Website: home-depot
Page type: delivery-shipping
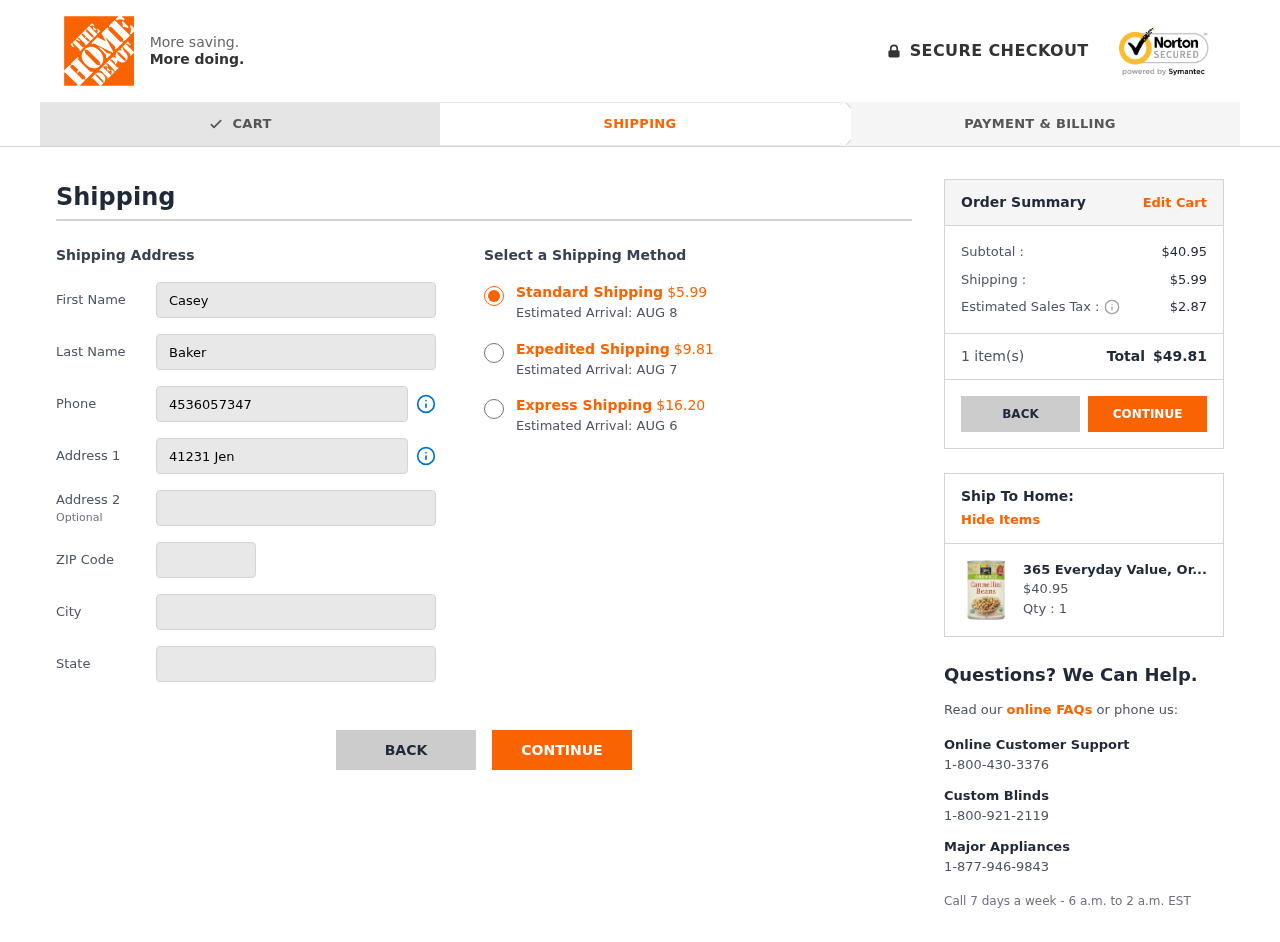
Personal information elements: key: PII_CITY
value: Murraytown
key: PII_FIRSTNAME
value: Casey
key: PII_LASTNAME
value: Baker
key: PII_PHONE
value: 4536057347
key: PII_POSTCODE
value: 99848
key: PII_STATE
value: Kentucky
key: PII_STREET
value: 41231 Jennifer Knolls
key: PII_STREET2
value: Suite 601
Product elements: key: PRODUCT1_NAME
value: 365 Everyday Value, Organic Cannellini Beans, 15 oz
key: PRODUCT1_PRICE
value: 40.95
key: PRODUCT1_QUANTITY
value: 1
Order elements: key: ORDER_SHIPPING_COST_STANDARD
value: $5.99
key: ORDER_DELIVERY_DATE
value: AUG 8
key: ORDER_SHIPPING_COST_EXPEDITED
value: $9.81
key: ORDER_DELIVERY_DATE_EXPEDITED
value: AUG 7
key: ORDER_SHIPPING_COST_EXPRESS
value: $16.20
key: ORDER_DELIVERY_DATE_EXPRESS
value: AUG 6
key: ORDER_SUBTOTAL
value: $40.95
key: ORDER_SHIPPING_COST
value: $5.99
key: ORDER_TAX
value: $2.87
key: ORDER_NUM_ITEMS
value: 1
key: ORDER_TOTAL
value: $49.81